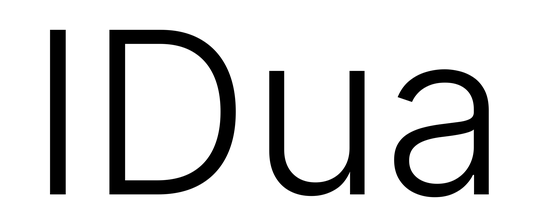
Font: Inter_Light